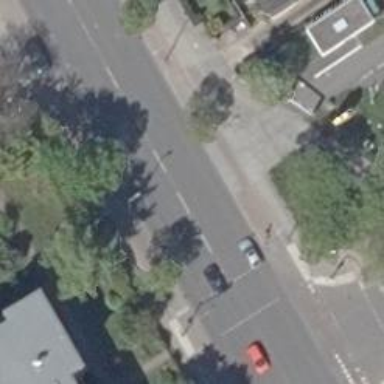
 featuring separate sidewalk and cycle track."